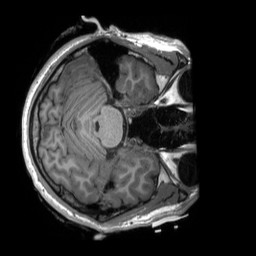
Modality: T1w
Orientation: axial
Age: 21
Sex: male
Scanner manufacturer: siemens
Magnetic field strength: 3 T
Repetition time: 2.3 s
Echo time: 0.00232 s